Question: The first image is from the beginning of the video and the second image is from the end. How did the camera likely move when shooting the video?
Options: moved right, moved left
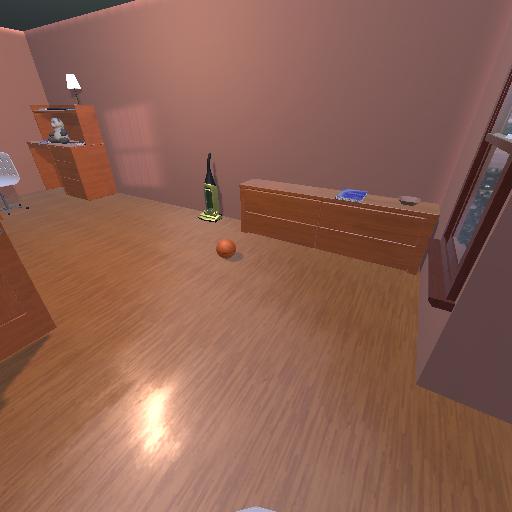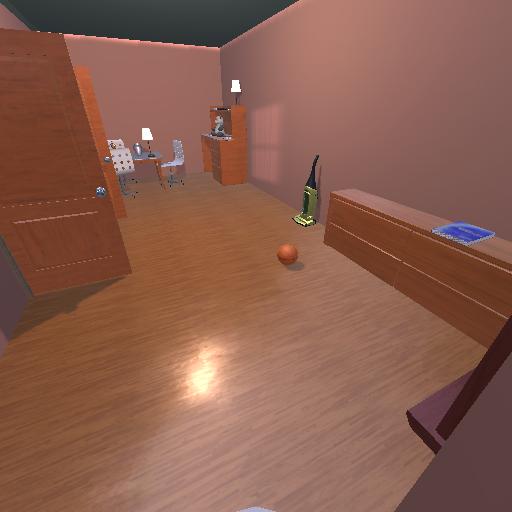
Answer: moved right